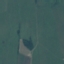
Land use / land cover class: Pasture